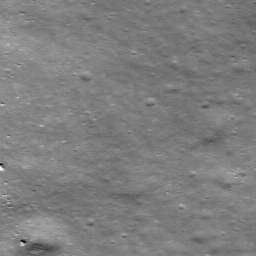
Host type: background_regolith
Lunar coordinates: latitude nan, longitude nan